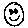
Label: smiley face